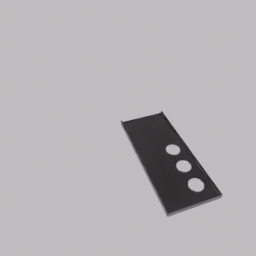
Label: architecture